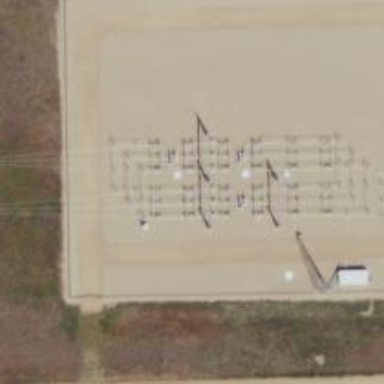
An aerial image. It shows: Switch used for power control.